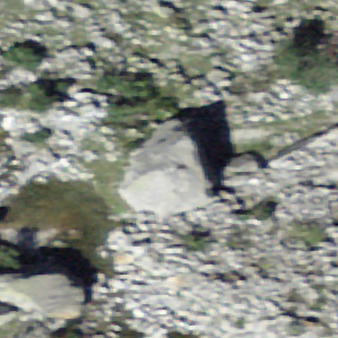
Label: bouldering_area